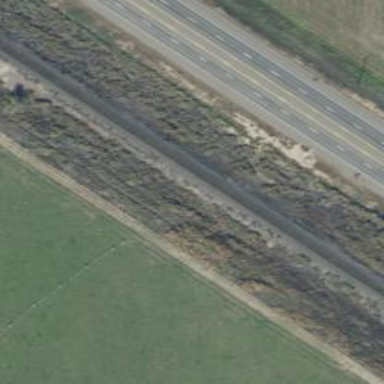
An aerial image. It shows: Railway track.